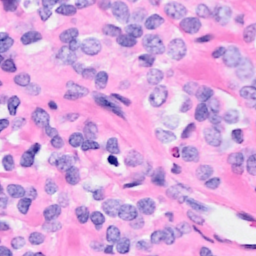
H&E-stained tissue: Breast